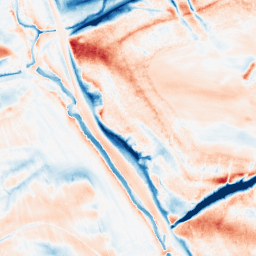
Category: classical
Decomposition family: gaussian_anisotropic
Decomposition parameters: sigma_x: 2
sigma_y: 10
Upsampling method: quartic
Upsampling parameters: scale: 2
Upsampling scale: 2